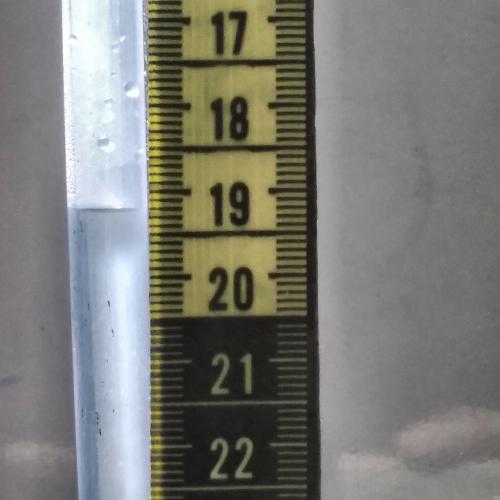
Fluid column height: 19.2 cm